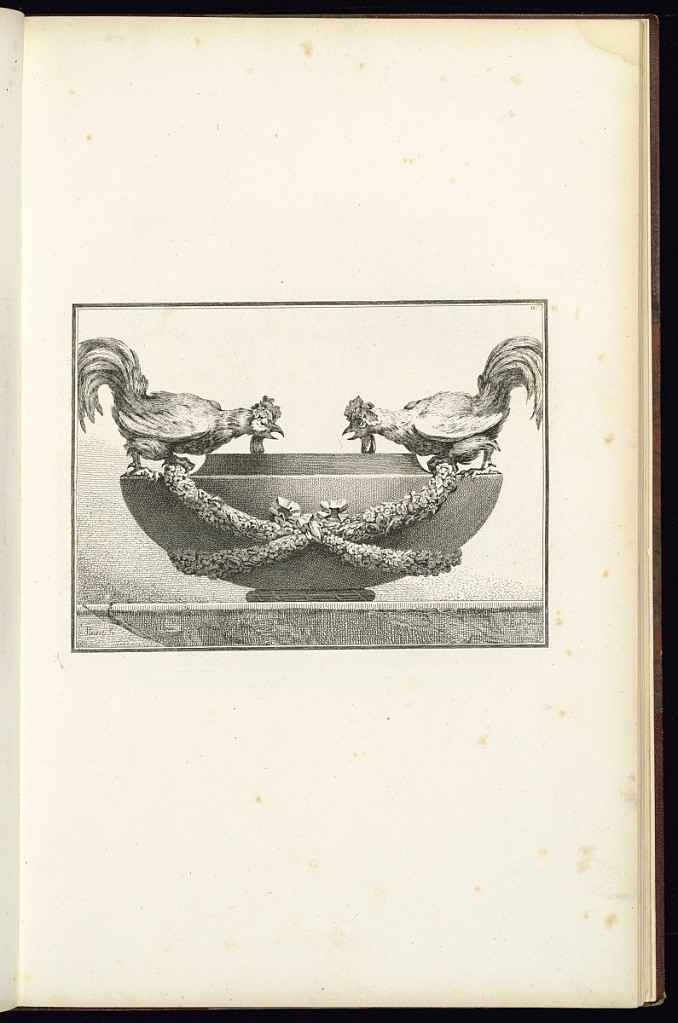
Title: Design for a Vase
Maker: Ennemond Alexandre Petitot, French, 1727 – 1801
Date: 1764
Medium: Etching on laid paper
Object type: Print
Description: Design for a vase decorated with two chickens and garlands of flowers tied with a ribbon. The plate is signed and numbered.